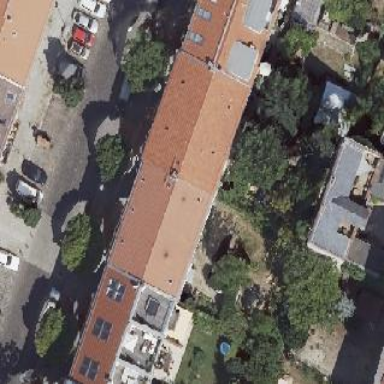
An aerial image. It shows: Gabled roof apartments building.